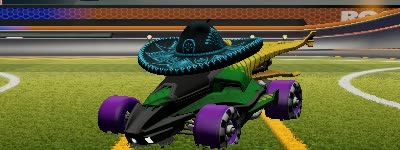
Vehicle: aftershock